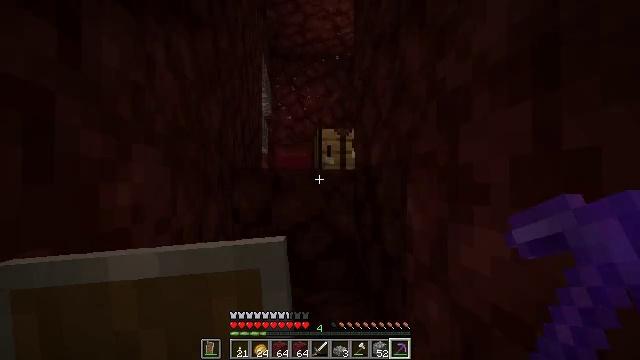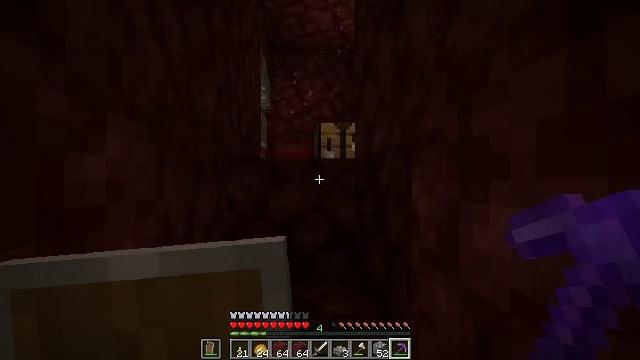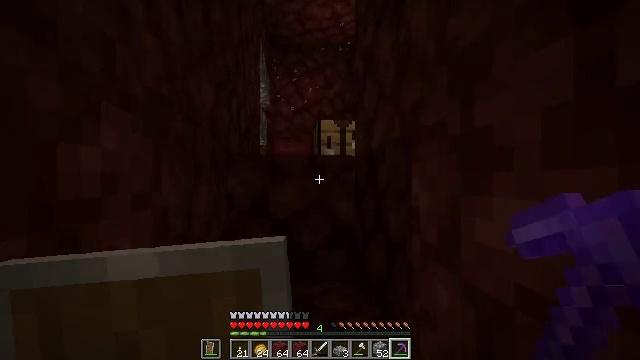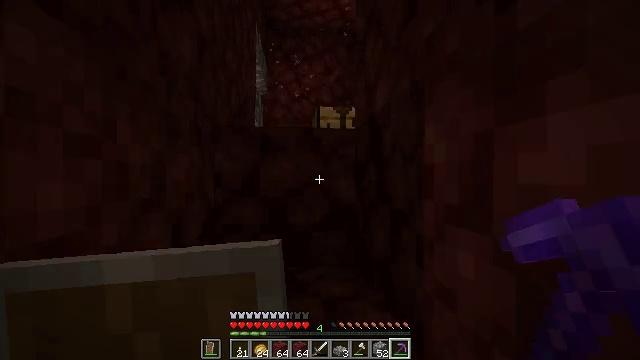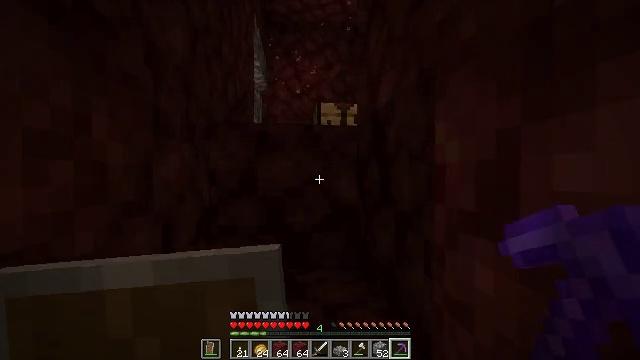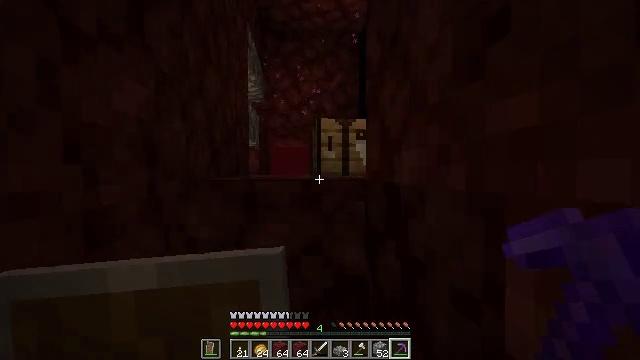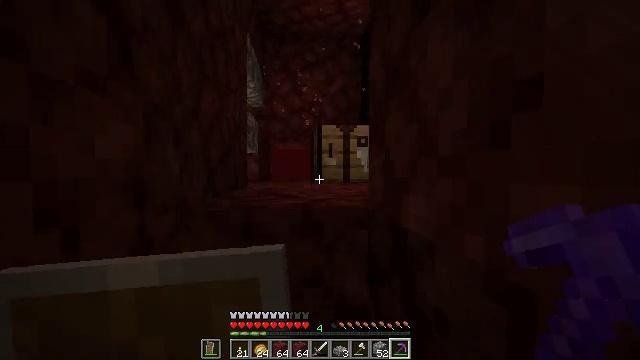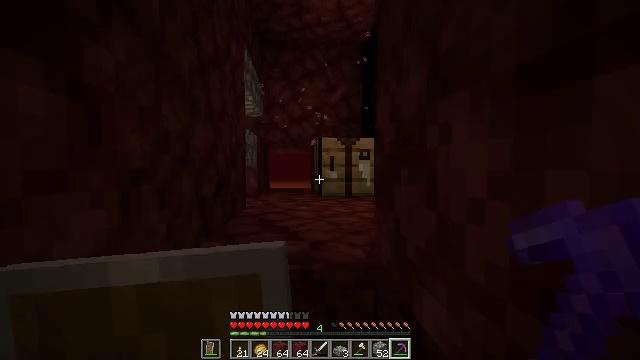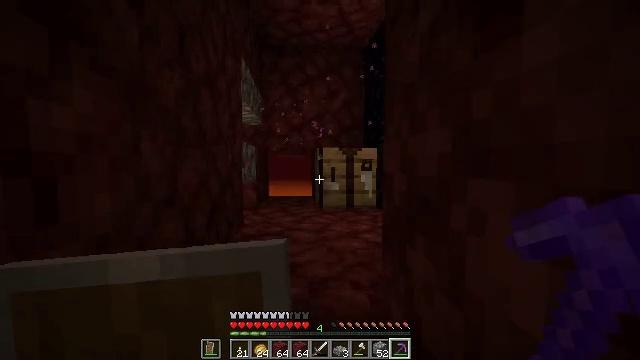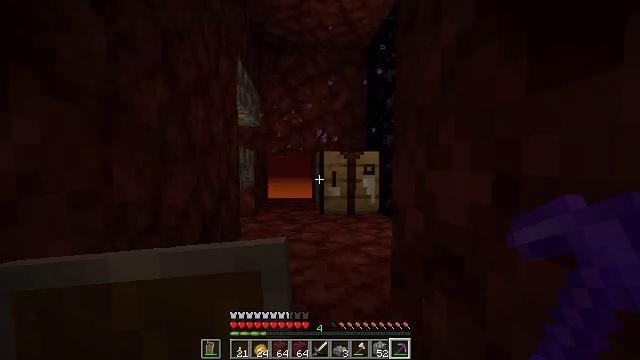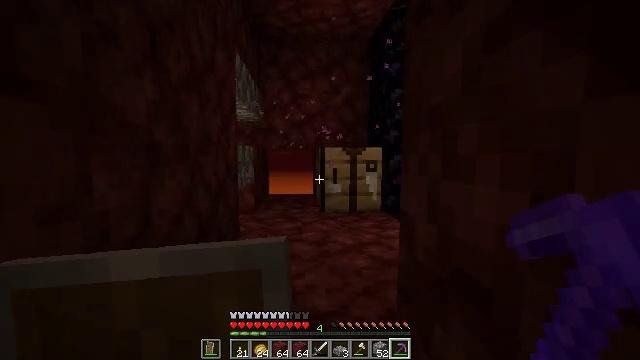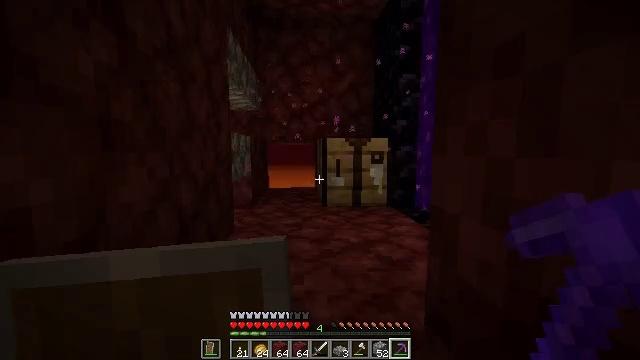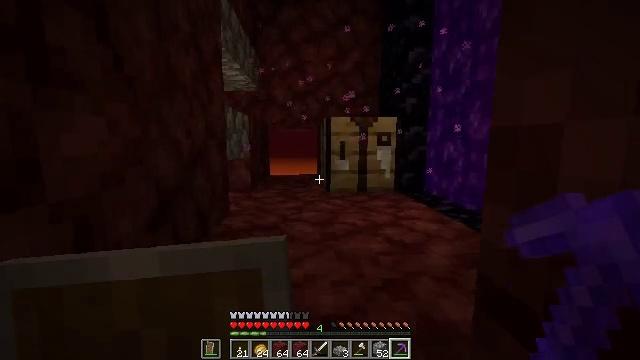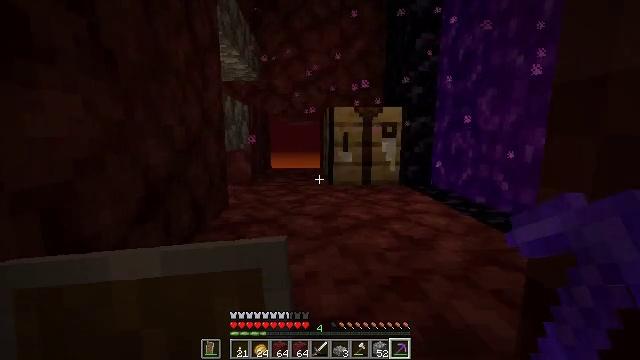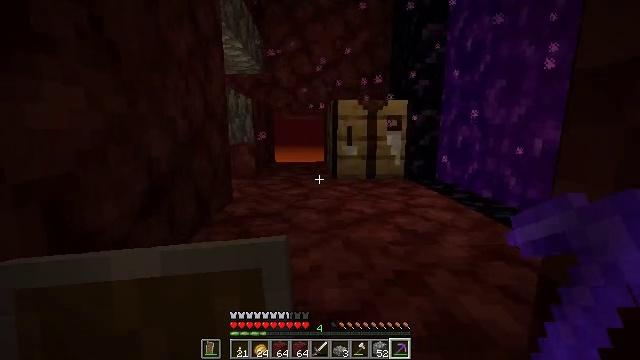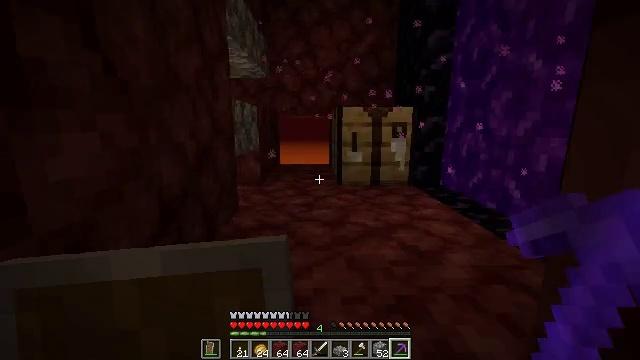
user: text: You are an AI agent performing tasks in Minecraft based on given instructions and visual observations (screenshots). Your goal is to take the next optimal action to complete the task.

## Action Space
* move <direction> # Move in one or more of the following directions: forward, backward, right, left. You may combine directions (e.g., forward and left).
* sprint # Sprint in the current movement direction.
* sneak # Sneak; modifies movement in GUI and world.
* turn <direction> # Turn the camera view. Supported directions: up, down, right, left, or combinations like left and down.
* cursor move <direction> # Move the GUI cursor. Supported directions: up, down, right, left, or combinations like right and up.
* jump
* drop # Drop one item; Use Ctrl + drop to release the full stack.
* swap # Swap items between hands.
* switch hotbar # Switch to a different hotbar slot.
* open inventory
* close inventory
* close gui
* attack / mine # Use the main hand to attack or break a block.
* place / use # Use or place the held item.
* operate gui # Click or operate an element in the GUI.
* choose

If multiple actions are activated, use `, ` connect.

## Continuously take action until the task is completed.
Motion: motion action
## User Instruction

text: craft item air
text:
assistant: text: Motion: move forward, jump
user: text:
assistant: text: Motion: move forward, jump
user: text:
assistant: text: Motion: move forward, jump
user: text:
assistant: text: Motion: move forward, jump
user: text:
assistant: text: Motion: move forward, jump
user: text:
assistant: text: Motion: move forward, jump
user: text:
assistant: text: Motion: move forward, jump
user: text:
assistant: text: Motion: move forward, jump
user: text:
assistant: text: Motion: move forward, jump
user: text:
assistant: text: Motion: move forward, turn down, jump
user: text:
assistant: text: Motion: move forward, turn down, jump
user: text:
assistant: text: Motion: move forward, turn down, jump
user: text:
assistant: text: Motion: move forward, turn down, jump
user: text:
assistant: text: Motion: move forward, turn down, jump
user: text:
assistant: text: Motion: move forward, turn left and down, jump
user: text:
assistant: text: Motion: move forward, turn left and down, jump
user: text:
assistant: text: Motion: move forward, turn left, jump
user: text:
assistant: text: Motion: move forward, turn left, jump
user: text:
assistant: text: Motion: move forward, turn left and down, jump
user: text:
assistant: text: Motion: move forward, turn left and down, jump
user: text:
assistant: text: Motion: move forward and move right, turn left
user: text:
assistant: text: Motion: move forward and move right, turn left
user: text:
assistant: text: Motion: move forward and move right, turn left and down
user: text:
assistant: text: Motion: move forward and move right, turn left
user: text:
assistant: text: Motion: move forward and move right, turn left
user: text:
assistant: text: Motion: move forward and move right, turn left
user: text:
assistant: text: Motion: move forward and move right, turn left
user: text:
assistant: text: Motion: move forward and move right, turn left
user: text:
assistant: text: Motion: move forward and move right, turn left
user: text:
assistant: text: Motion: move forward, turn left